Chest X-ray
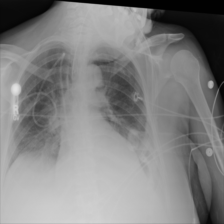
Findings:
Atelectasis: negative
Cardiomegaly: negative
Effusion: negative
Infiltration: negative
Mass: negative
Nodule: negative
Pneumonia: negative
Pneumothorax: negative
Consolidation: negative
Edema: negative
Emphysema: negative
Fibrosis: negative
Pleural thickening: negative
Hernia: negative